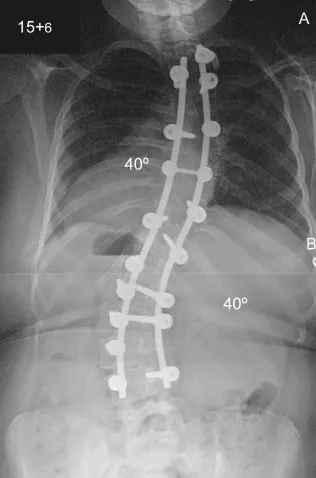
Postoperative posteroanterior.
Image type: radiology (x_ray)